Question: The code works in ANSI perfectly but when I change the encoding to utf8 the following error appears:
-
-
'''
<?php
header("Content-Type: image/png");
$im = @imagecreate(110, 20)
or die("Cannot Initialize new GD image stream");
$background_color = imagecolorallocate($im, 0, 0, 0);
$text_color = imagecolorallocate($im, 233, 14, 91);
imagestring($im, 1, 5, 5, "A Simple Text Privet", $text_color);
imagepng($im);
imagedestroy($im);
?>
'''
the output of the code must be the generated image with the sentence.
When I save it in utf8 without BOM a got completely different characters.
For example if i save it in utf8 without BOM the output of the script will be the following:

But I expect this sentence: "A Simple Text Privet"
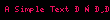
Answer: You probably have a BOM (<URL>.